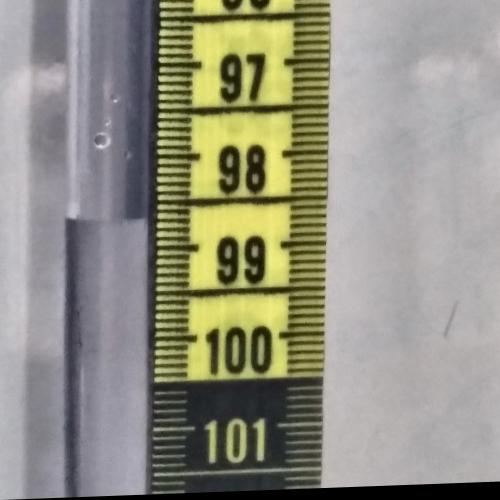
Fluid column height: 98.7 cm